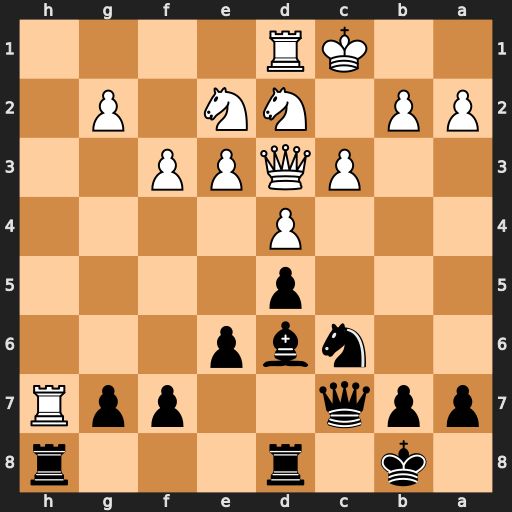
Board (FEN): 1k1r3r/ppq2ppR/2nbp3/3p4/3P4/2PQPP2/PP1NN1P1/2KR4
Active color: b
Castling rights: -
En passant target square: -
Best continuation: Nb4 Qb1 Nxa2+ Qxa2 Rxh7